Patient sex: M
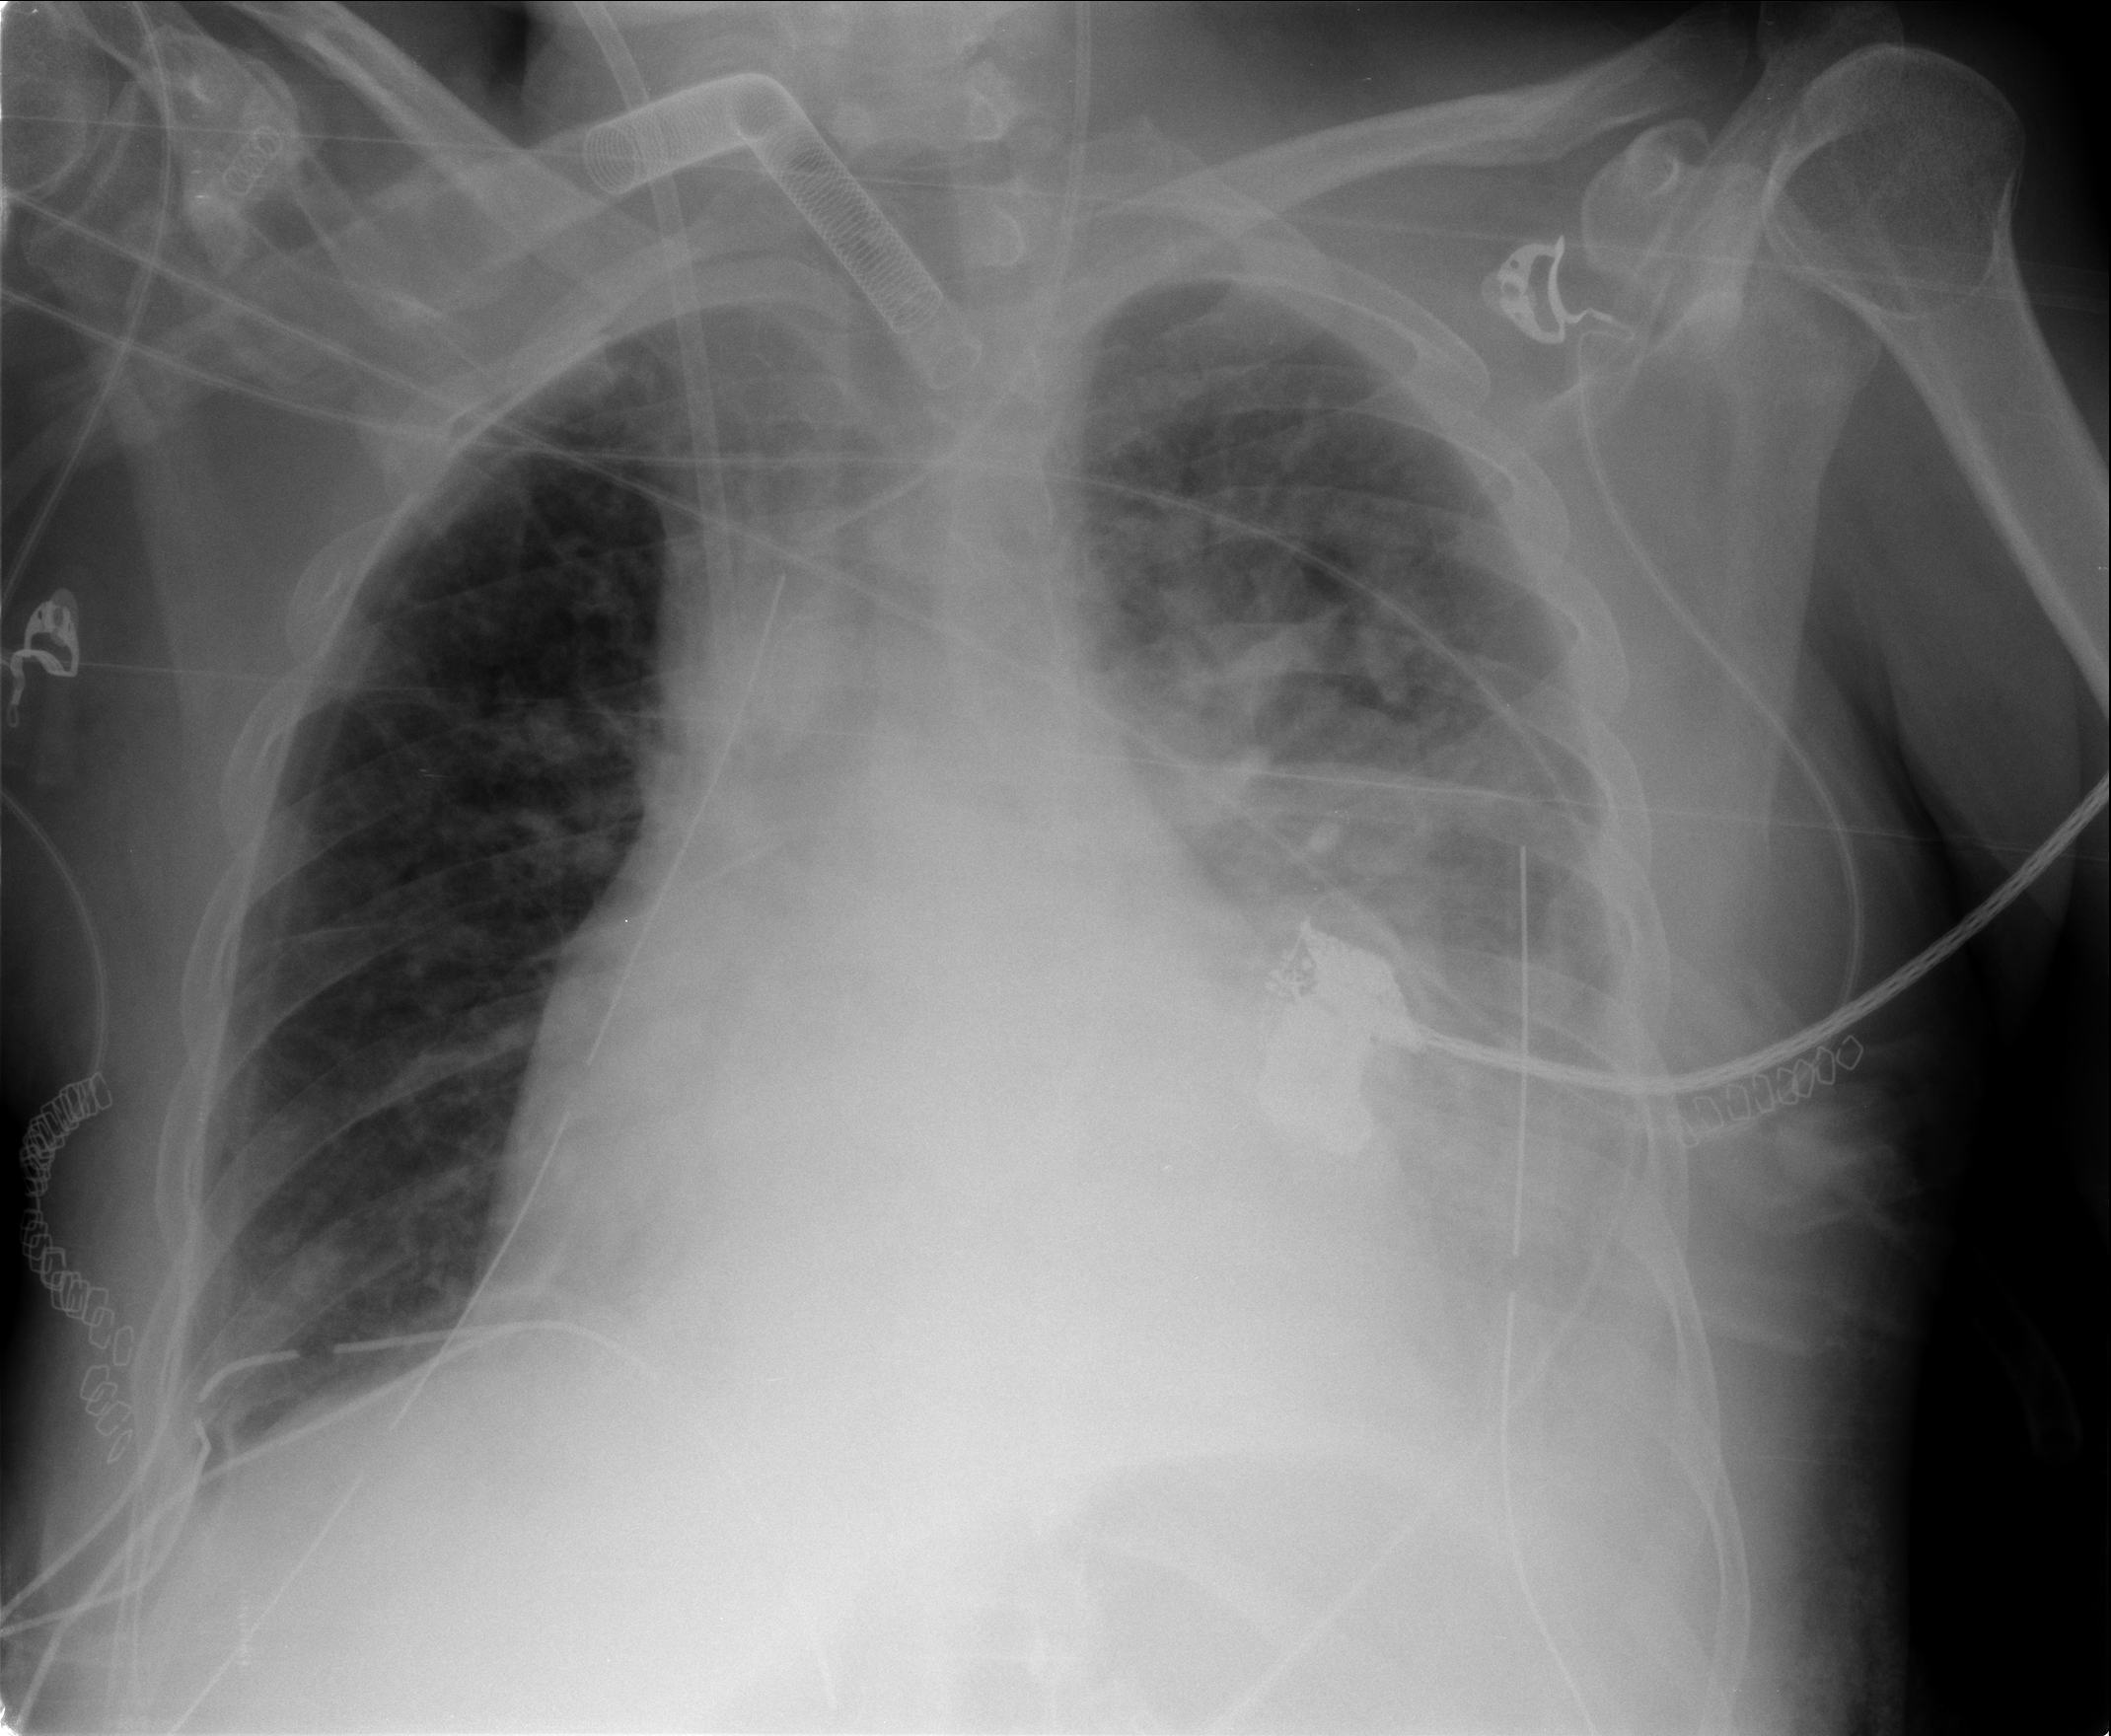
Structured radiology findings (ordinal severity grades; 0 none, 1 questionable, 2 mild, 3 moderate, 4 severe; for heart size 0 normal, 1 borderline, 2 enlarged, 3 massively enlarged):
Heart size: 0
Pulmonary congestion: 0
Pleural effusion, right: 1
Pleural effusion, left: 3
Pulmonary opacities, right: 0
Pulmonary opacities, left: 0
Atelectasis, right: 1
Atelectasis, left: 3